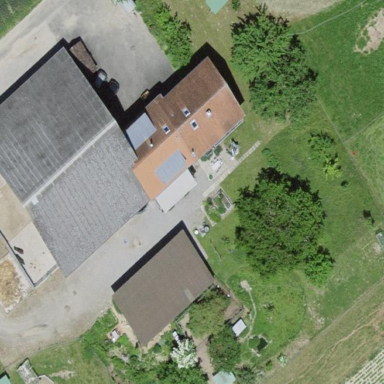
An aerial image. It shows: Farmyard area.